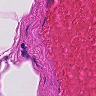
Metastatic tissue present: no